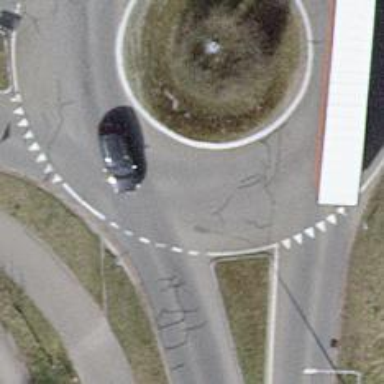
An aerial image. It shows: Road with "give way" sign.